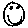
Label: smiley face